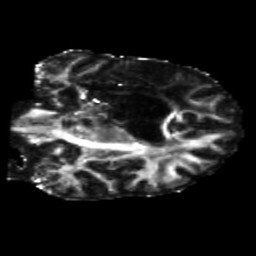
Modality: FA
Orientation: coronal
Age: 31
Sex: female
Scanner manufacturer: siemens
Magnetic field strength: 3 T
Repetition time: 5.25 s
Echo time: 0.08 s